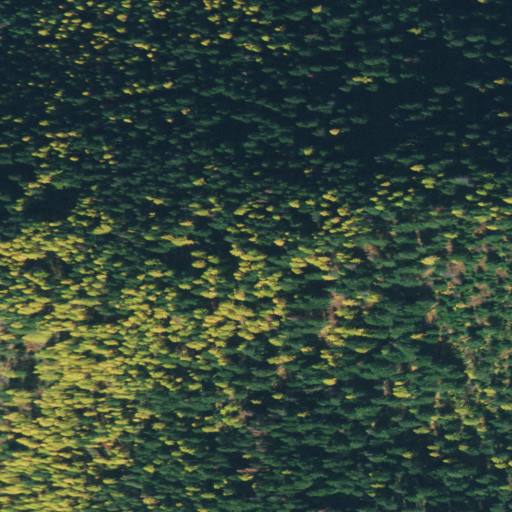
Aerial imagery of mountain in Idaho named Griffith Peak containing only evergreen forest